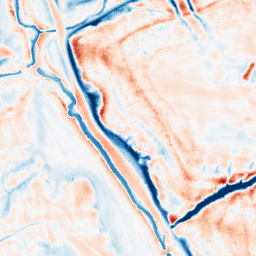
Category: trend_removal
Decomposition family: local_polynomial
Decomposition parameters: window_size: 21
degree: 1
Upsampling method: lanczos
Upsampling parameters: scale: 4
Upsampling scale: 4